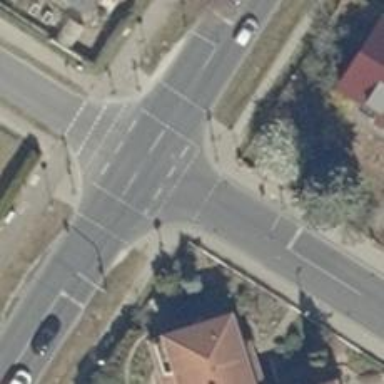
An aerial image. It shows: Asphalt footway with crossing controlled by traffic signals.